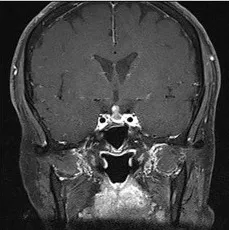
1-year after surgery.
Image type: radiology (mri)